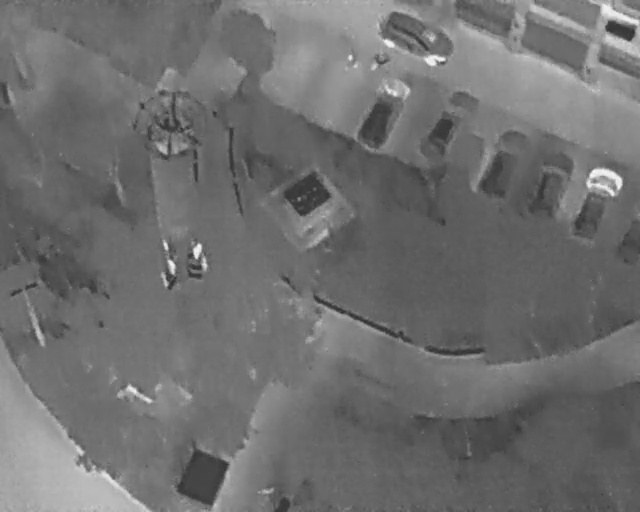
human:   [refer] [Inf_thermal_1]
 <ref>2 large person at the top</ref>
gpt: <box>[[52, 10, 56, 13, 2], [57, 9, 61, 13, 2]]</box>

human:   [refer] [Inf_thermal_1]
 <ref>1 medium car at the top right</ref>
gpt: <box>[[64, 21, 76, 27, 29]]</box>

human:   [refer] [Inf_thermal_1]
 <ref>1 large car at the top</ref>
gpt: <box>[[61, 0, 68, 15, 27]]</box>